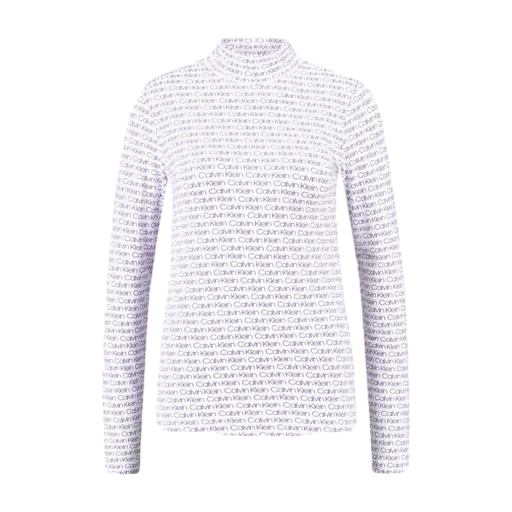
purple mockneck top, t-shirt twist graphic, purple crewneck long-sleeve tee, white background